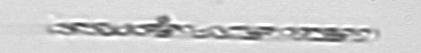
Label: Dactyliosolen_fragilissimus